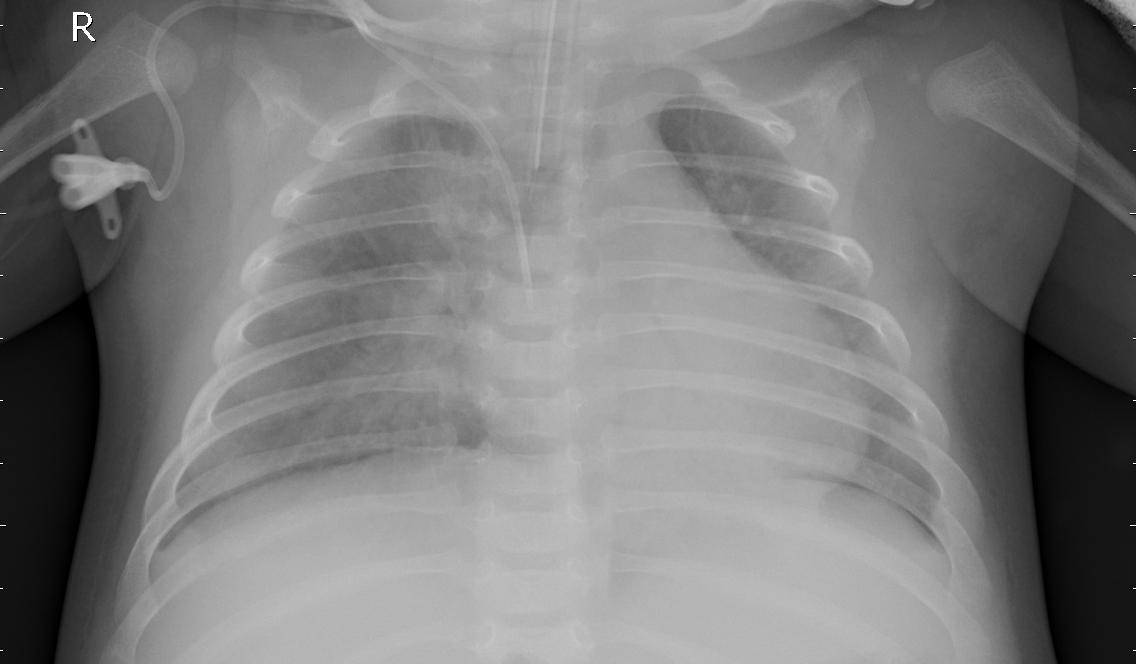
Diagnosis: PNEUMONIA